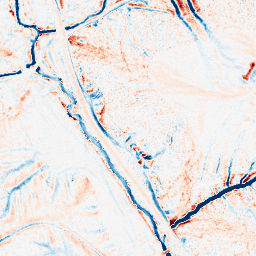
Category: edge_preserving
Decomposition family: median
Decomposition parameters: size: 11
Upsampling method: edge_directed
Upsampling parameters: scale: 4
Upsampling scale: 4